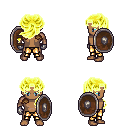
a pixel art fantasy rpg character, male body template, human, dark skin, leather shoulder armor, gold greaves, gold princess hairstyle, metal gloves, shield, four views (front, back, left, right), 2x2 character sprite sheet, small pixel art, hard edges, no anti-aliasing